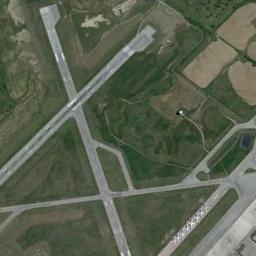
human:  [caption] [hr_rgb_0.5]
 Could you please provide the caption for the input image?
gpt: An airport with some staggered runways on the farmland and some planes parked in a line on the runway .

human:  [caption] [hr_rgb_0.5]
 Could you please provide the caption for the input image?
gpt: Many intersecting runways in this airport surrounded by farmland .

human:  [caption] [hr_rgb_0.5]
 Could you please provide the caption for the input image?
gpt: This airport has only one runway, And here is a row of planes parked in the open space .

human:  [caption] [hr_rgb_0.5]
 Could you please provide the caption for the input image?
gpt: There are many runways in the middle of the grass .

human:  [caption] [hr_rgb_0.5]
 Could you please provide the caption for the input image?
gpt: The airport runway is flanked by grass .